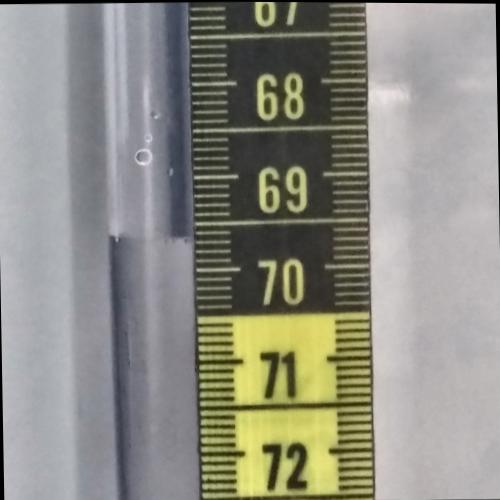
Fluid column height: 69.7 cm